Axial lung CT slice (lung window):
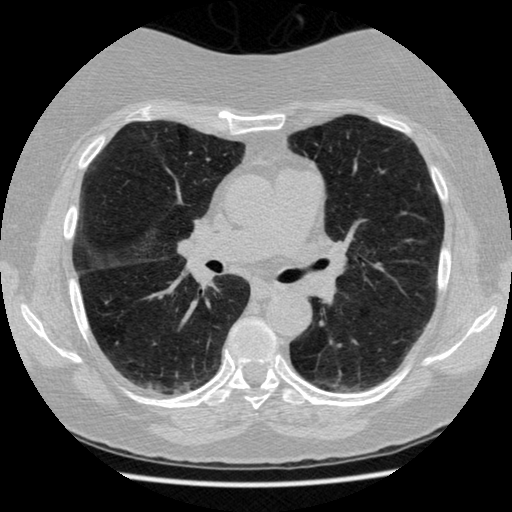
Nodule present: no